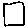
Label: square